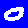
Digit: 0